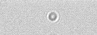
Label: camera_spot